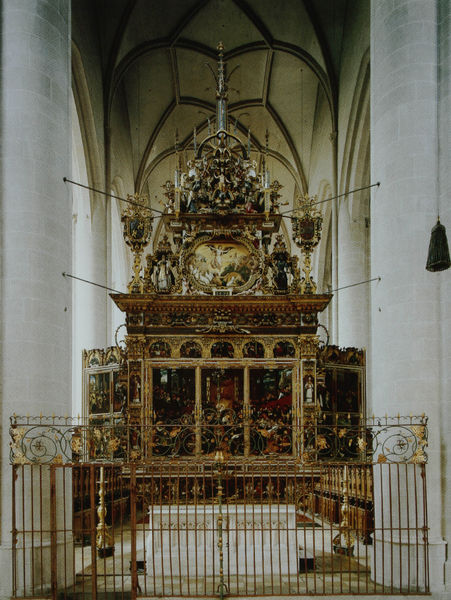
Titel: Hochaltar, Rückseite: Disputà der hl. Katharina, Jüngstes Gericht
Künstler: Hans Mielich
Standort: Ingolstadt
Institution: Liebfrauenmünster
Schlagwörter: flügel, gemälde, gott, weiß, grün, bunt, fenster, holz, licht, marmor, pfeiler, raum, schmuck, schwarz, säule, säulen, ölbild, rot, zaun, malerei, ornament, wand, architektur, barock, stein, bild, innenraum, felder, gitter, kirche, gold, reich, decke, mutter, personen, gotik, krone, engel, skulptur, farbig, bilder, bogen, italien, farbe, figuren, thron, dekoration, kartusche, ornamente, kerze, kerzen, leuchter, metall, geländer, plastik, bemalt, foto, fotografie, bögen, wände, eisen, fugen, gewölbe, medaillon, kloster, kreuz, religion, münchen, dom, befestigt, angel, tron, beten, pracht, altar, hochaltar, kathedrale, neu, schnitzerei, wappen, kerzenständer, kerzenleuchter, chorschranke, lettner, andächtig, schnörkel, kirchenbänke, orgel, skulpturen, sarg, glocke, üppig, farbfoto, gotisch, kreuzgewölbe, kreuzgratgewölbe, obergaden, rippengewölbe, spitzbögen, jesus, kreuzigung, altarraum, apsis, andacht, gottesdienst, religiös, romanik, chor, kapelle, baldachin, abendmahl, gefasst, fäden, fließen, prunk, heilig, maria, streben, schrein, sakral, absperrung, altarbild, mamor, dreiteilig, aufsatz, tryptichon, schmiedeeisern, romanisch, vierung, absis, absiss, universität, gesprenge, altaraufsatz, dreifaltigkeit, mensa, predella, schnitzaltar, prächtig, kreuzrippgewölbe, sterngewölbe, sakralraum, prunkvoll, chorgestühl, netzgewölbe, flügelaltar, triptychon, triptichon, lechner, monstranzen, altarretabel, gespränge, wandlung, ingolstadt, gewälbe, abgesperrt, stätte, altartüre, chorschranken, diputatio, disputatio, dreiflügelaltar, katharina von siena, kirchenaltra, klapptafel, professoren, wandlungen, chroschranke, krichenbank, ansprerrung